Aerial crown-view tile of a tropical tree (Barro Colorado Island, Panama), acquired 20250818:
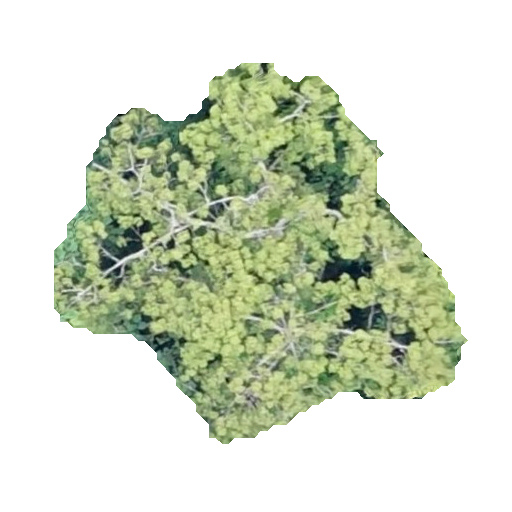
Species: Ceiba pentandra
GBIF accepted scientific name: Ceiba pentandra
Crown area: 142.16 m²